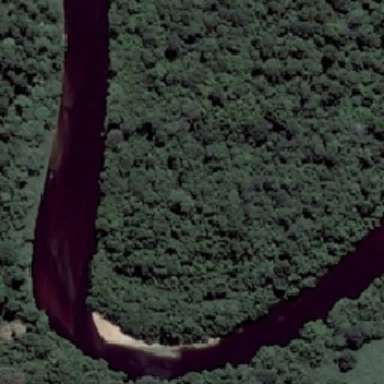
A wide river runs through the forest .